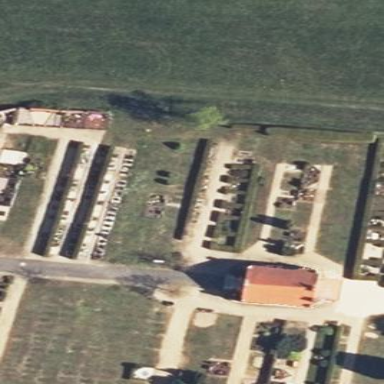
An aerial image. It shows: Cemetery.